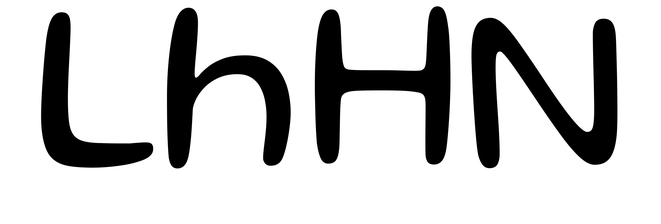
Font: Gluten_Light